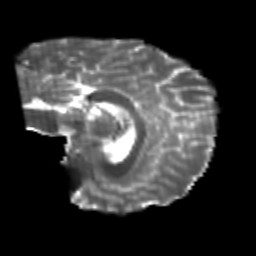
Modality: T2w
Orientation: sagittal
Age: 24
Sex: female
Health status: healthy
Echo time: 0.074 s